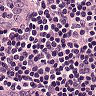
Metastatic tissue present: no